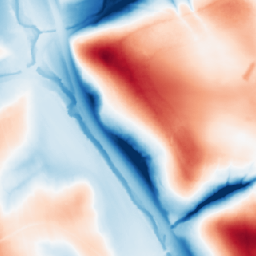
Category: multiscale
Decomposition family: dog_multiscale
Decomposition parameters: sigma_ratio: 2
n_scales: 6
base_sigma: 0.5
Upsampling method: nearest
Upsampling parameters: scale: 8
Upsampling scale: 8